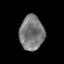
Tissue: prostate
Cell type: T cells
Senescence score: 0.3138
Nuclear area (px): 826
Mean DAPI intensity: 121.219